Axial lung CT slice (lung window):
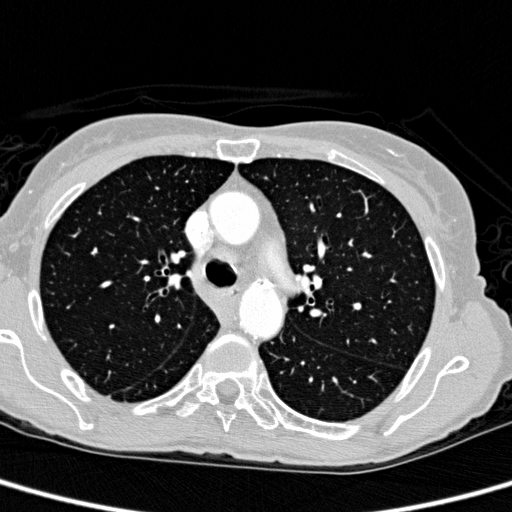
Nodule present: no